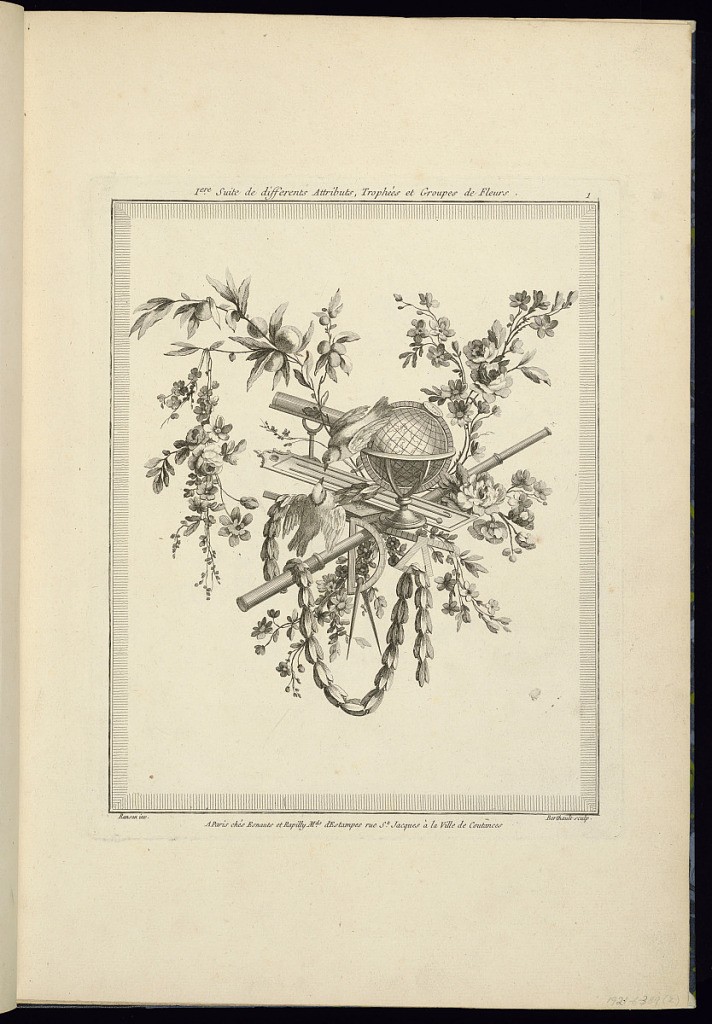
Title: Title Page
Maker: Pierre Ranson, French, 1736–1786
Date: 1778
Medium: Etching on laid paper
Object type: Print
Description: Title page and scientific trophy design incorporating foliate branches, flowers, a festoon of leaves, two birds, telescope, measuring devices, caliper, globe, and thermometer. The plate is titled, signed, and numbered.